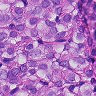
Metastatic tissue present: yes